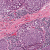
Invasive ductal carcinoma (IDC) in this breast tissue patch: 0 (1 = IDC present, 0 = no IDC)